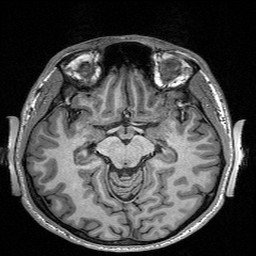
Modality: T1w
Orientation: coronal